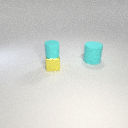
large cyan rubber cylinder behind small yellow metal cube